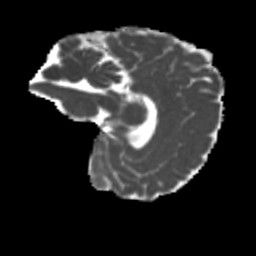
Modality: MD
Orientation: sagittal
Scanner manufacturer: siemens
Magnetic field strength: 3 T
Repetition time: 4 s
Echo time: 0.0594 s